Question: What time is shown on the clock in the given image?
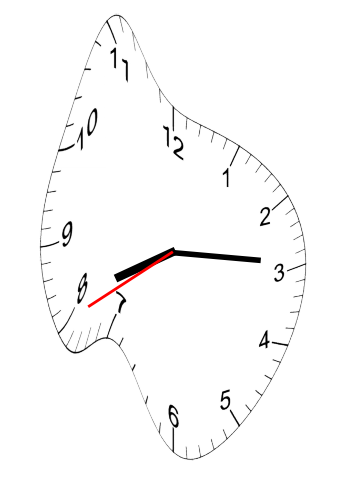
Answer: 08:14:40